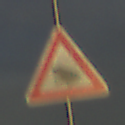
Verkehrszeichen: AmphibienwanderungRechts
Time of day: SunriseSunset
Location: Outdoor (Nature)
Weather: PartlyCloudy
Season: Summer
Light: Natural